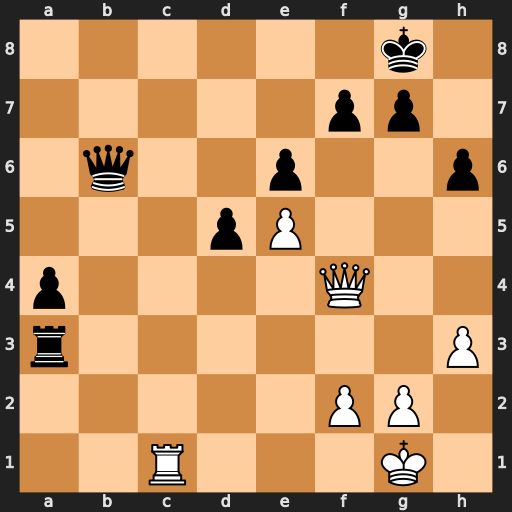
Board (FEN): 6k1/5pp1/1q2p2p/3pP3/p4Q2/r6P/5PP1/2R3K1
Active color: w
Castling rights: -
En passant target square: -
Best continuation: Rc8+ Kh7 Qxf7 Qb1+ Kh2